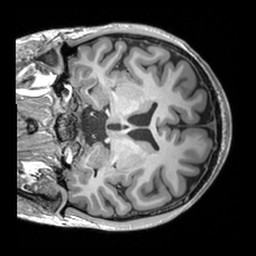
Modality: T1w
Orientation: coronal
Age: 20
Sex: male
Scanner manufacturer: siemens
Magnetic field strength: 3 T
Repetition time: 2.53 s
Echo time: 0.00298 s